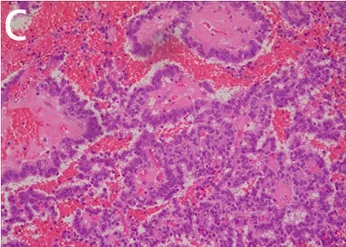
(C) Histopathological image of tissue pancreas tumor removed.
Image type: pathology (h&e)